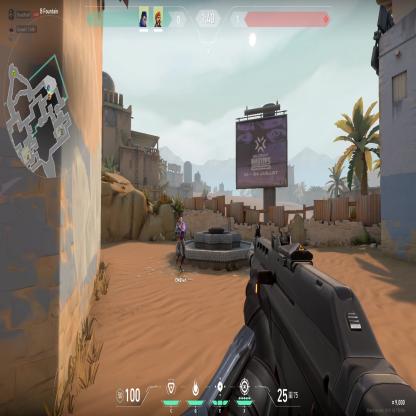
Label: teammate